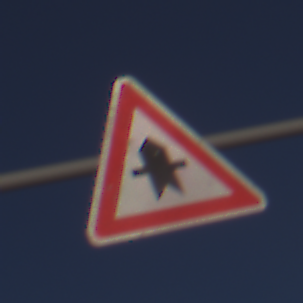
Verkehrszeichen: Vorfahrt
Umgebung: Outdoor, Nature
Tageszeit: MorningAfternoon
Wetter: PartlyCloudy
Licht: Natural
Jahreszeit: NotSpecified
Kontrast: HighContrast